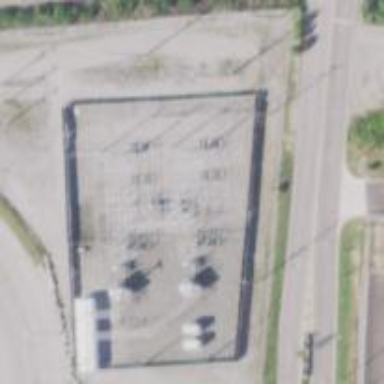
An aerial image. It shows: Power pole.